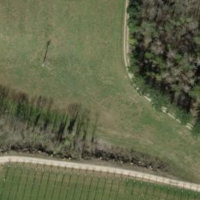
EUNIS habitat code: 52
Species observed at this site:
Grus grus